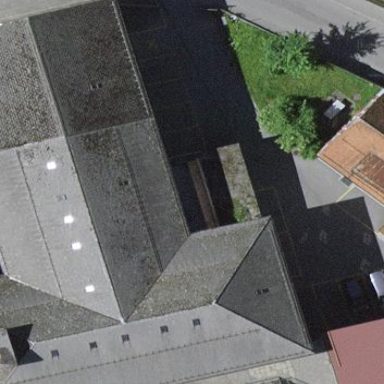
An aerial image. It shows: Industrial building.